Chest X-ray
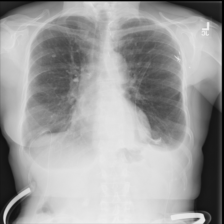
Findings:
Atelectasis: negative
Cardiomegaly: negative
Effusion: negative
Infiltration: negative
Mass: negative
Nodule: negative
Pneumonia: negative
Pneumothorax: negative
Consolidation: negative
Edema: negative
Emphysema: negative
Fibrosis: negative
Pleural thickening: positive
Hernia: negative